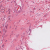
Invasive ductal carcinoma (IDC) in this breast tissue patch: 0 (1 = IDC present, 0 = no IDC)